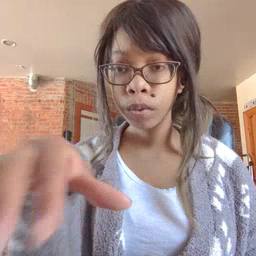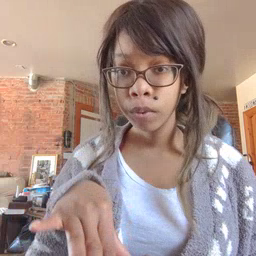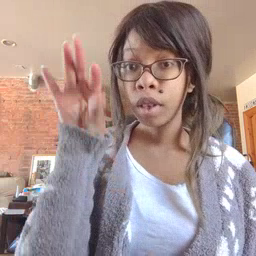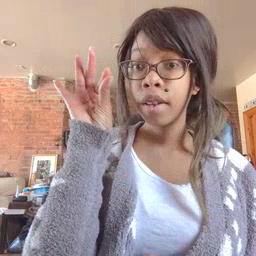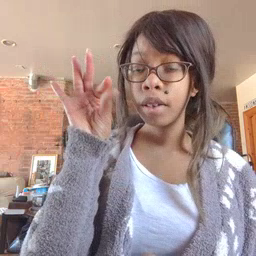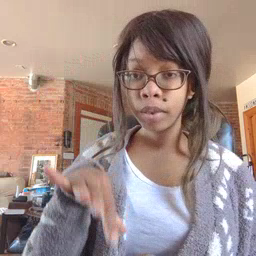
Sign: find